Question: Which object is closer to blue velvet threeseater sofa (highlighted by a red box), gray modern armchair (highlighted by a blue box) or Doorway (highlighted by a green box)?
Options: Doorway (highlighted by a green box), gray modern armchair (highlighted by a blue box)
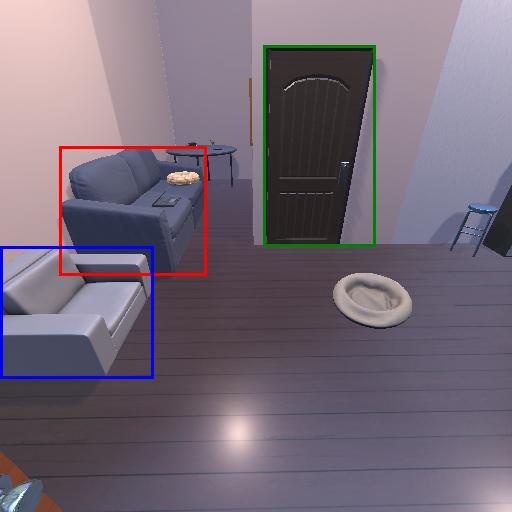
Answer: Doorway (highlighted by a green box)